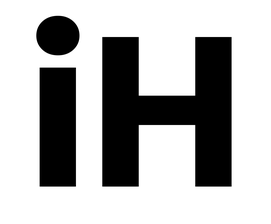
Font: Poppins-Bold